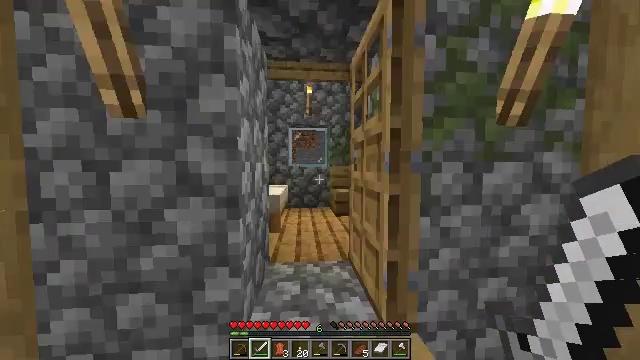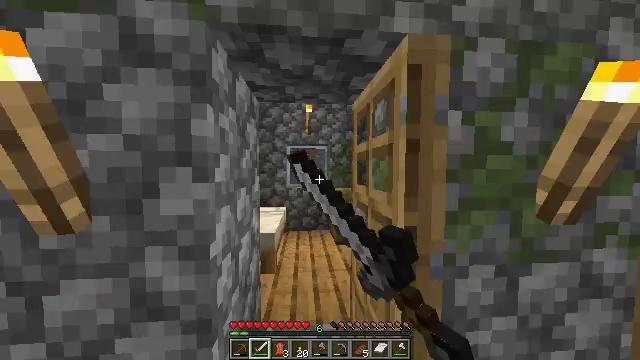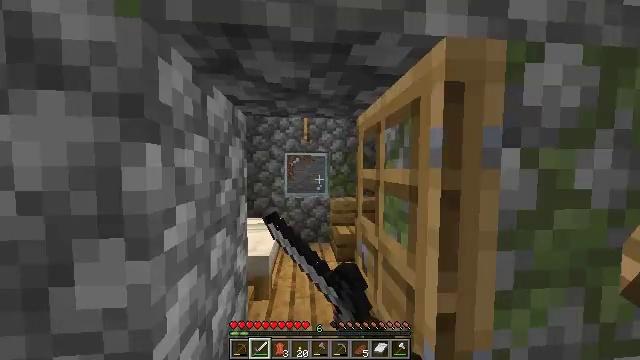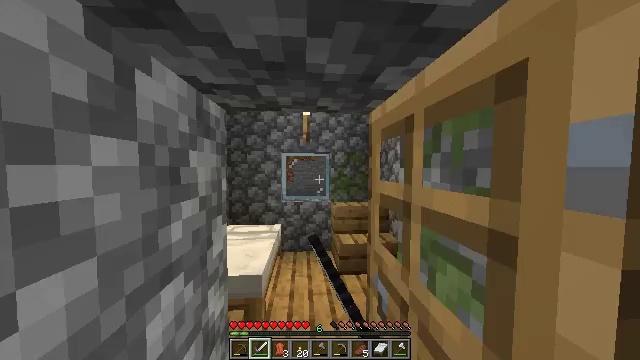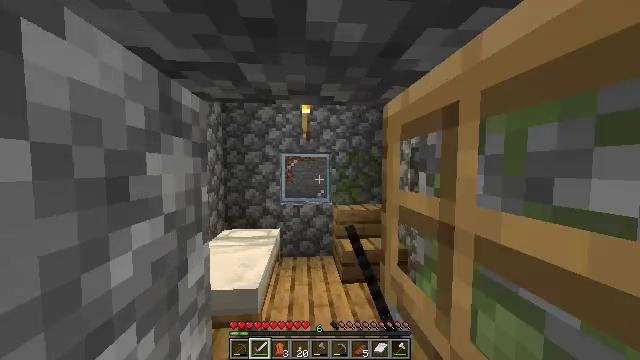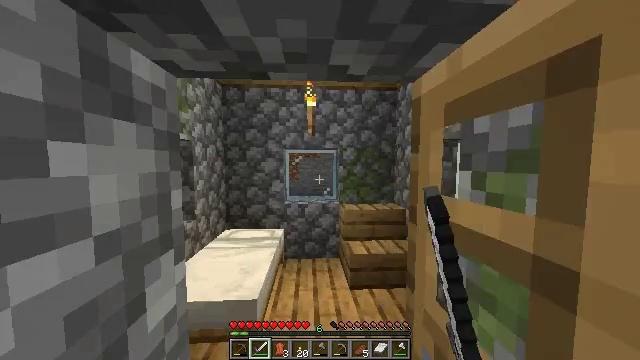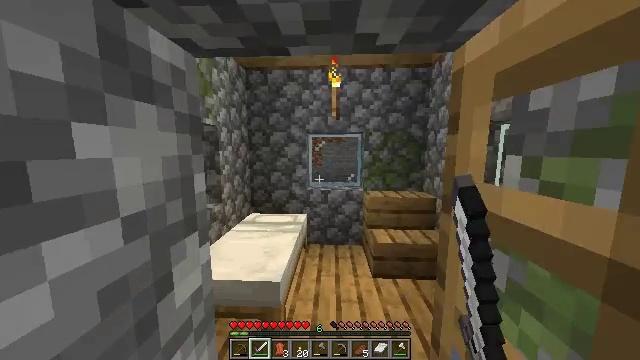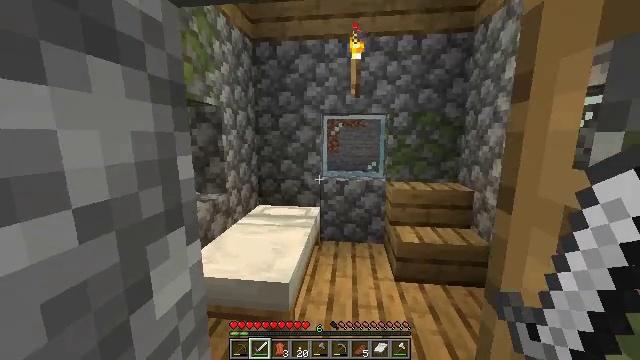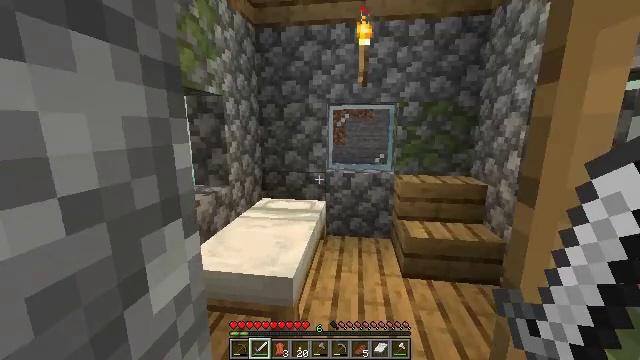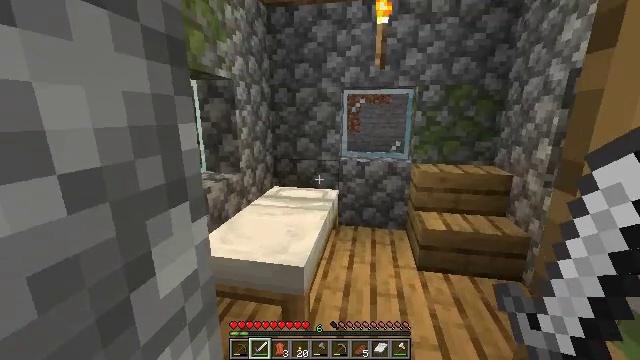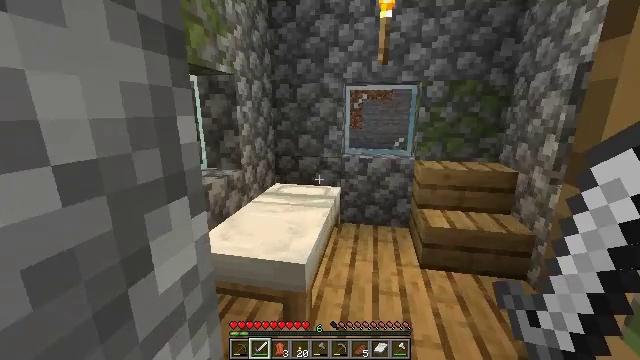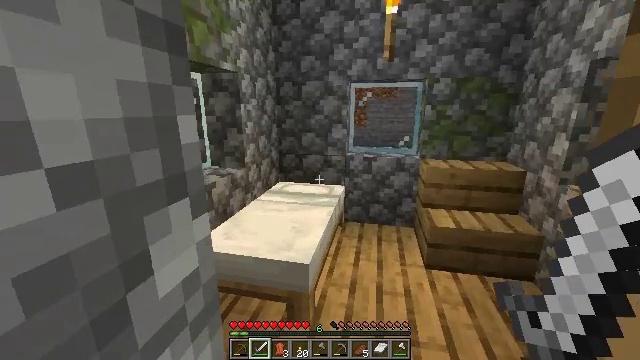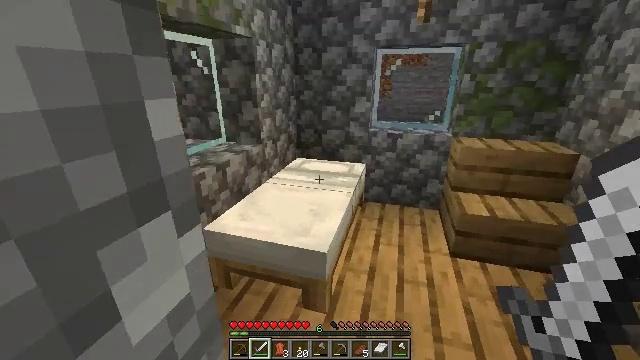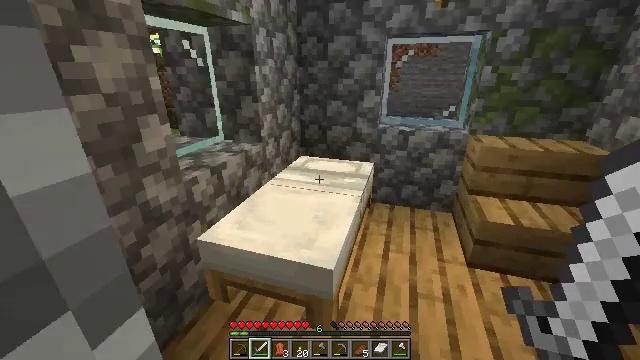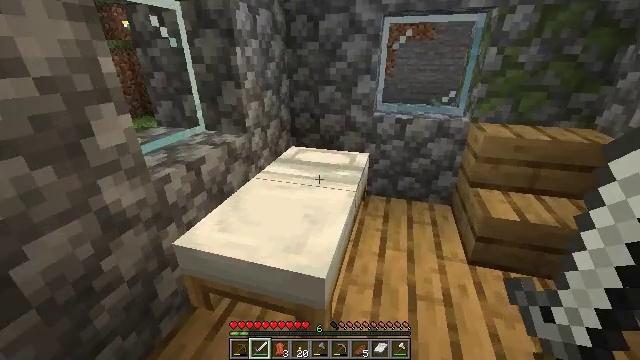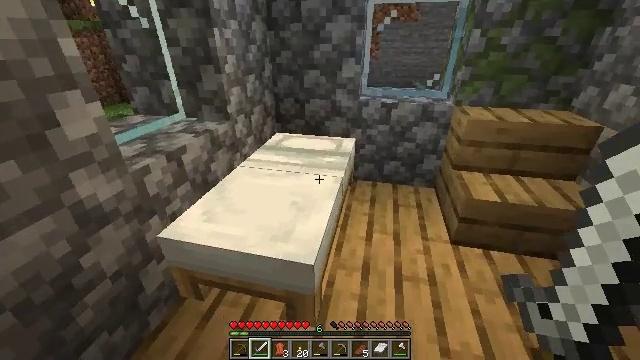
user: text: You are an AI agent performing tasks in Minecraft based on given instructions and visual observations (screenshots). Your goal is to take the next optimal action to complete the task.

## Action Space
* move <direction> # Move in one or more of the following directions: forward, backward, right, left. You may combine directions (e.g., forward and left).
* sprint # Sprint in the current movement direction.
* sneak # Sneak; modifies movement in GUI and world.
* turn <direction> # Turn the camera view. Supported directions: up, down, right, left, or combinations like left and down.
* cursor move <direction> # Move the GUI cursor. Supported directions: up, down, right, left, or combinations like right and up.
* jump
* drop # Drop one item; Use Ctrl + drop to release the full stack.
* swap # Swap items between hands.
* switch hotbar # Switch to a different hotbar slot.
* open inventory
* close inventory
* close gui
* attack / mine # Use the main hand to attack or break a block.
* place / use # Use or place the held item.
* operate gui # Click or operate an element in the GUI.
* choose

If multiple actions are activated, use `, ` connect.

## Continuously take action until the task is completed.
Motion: motion action
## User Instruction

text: Mine a hay block from the field.
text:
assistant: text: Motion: move forward, sprint, use / place
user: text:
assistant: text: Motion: move forward, sprint, use / place
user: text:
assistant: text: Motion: move forward, sprint
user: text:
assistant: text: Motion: move forward, sprint
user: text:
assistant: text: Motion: sprint, turn left
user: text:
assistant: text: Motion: sprint, turn left and down
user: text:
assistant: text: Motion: turn left and down
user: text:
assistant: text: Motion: turn left and down
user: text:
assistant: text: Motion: turn left and down
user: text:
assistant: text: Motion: no_op
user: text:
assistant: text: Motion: move forward
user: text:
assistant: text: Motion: move forward, turn left and down
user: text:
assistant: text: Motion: move forward, turn down
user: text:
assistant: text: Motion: move forward, sprint, turn right and down
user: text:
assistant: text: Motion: move forward, sprint, turn right and down
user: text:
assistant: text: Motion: move forward, sprint
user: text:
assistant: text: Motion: move forward, sprint
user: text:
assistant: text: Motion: move forward, sprint
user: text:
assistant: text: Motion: sprint
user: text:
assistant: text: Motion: no_op
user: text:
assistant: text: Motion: turn right and up
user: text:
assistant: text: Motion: turn right and up
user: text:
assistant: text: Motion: no_op
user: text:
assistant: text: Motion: turn left
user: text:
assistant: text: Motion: turn left
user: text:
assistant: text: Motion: turn left
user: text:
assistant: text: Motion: turn left
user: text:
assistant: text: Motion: turn left and up
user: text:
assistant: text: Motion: turn left
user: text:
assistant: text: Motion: turn left